Field crop: maize
Growth stage: 1
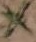
Species: atriplex